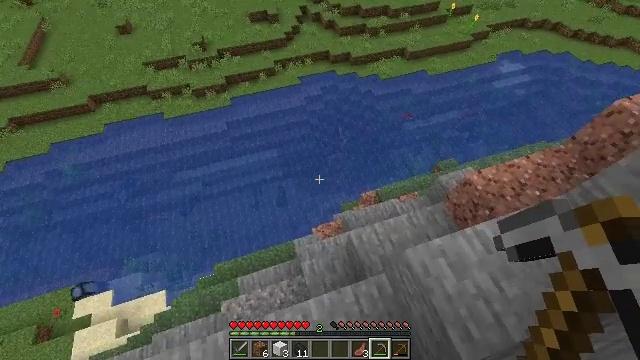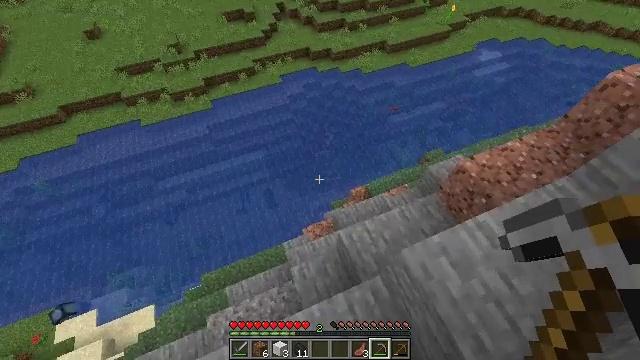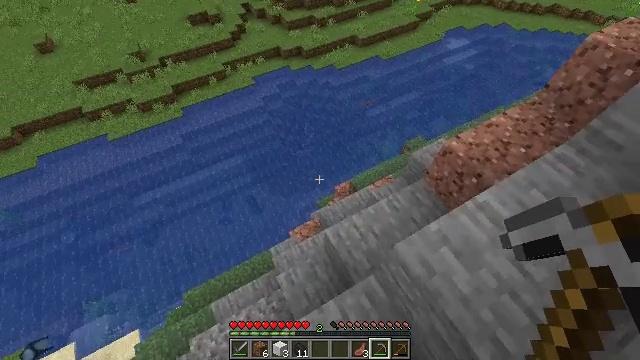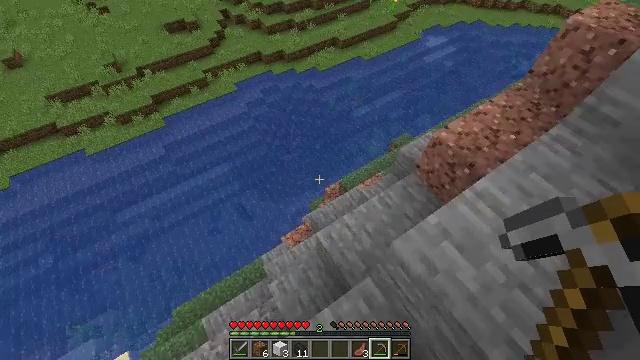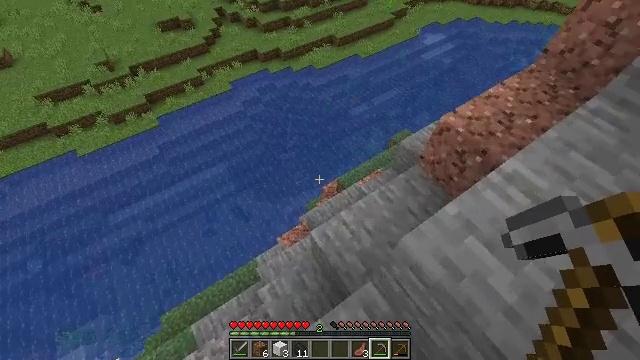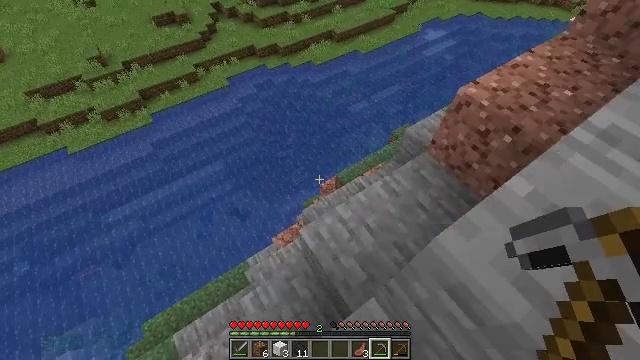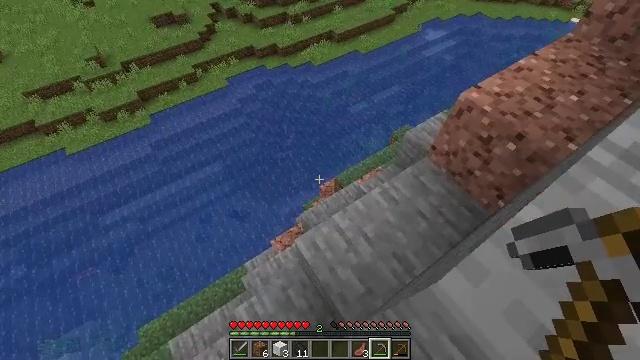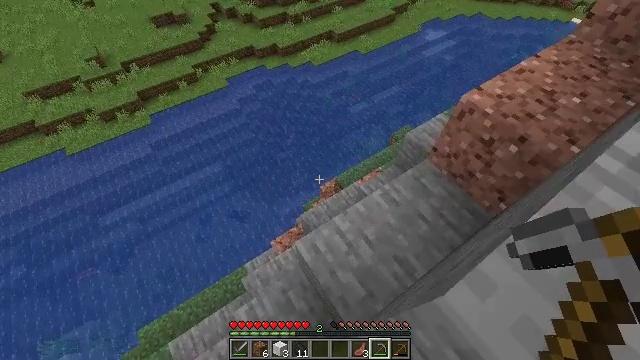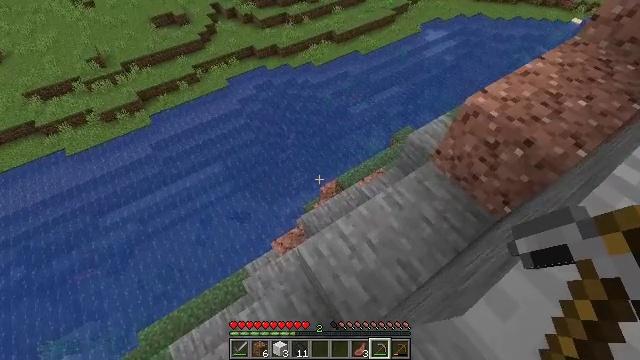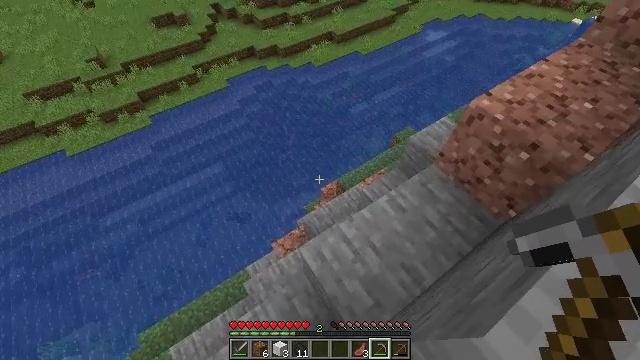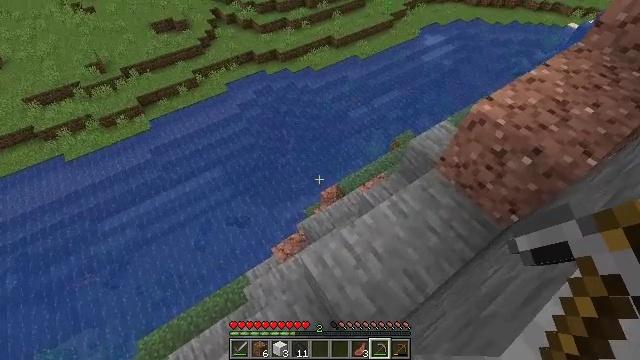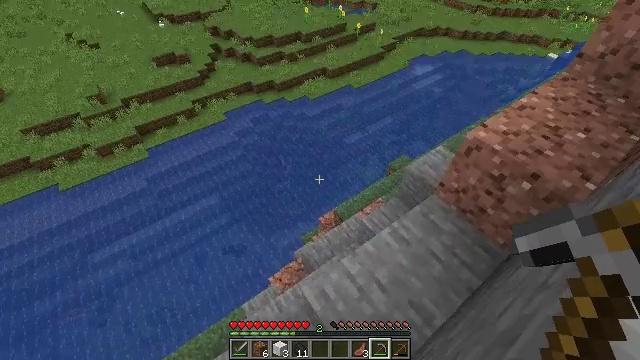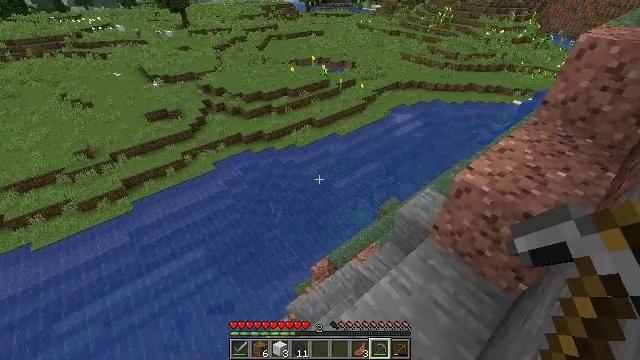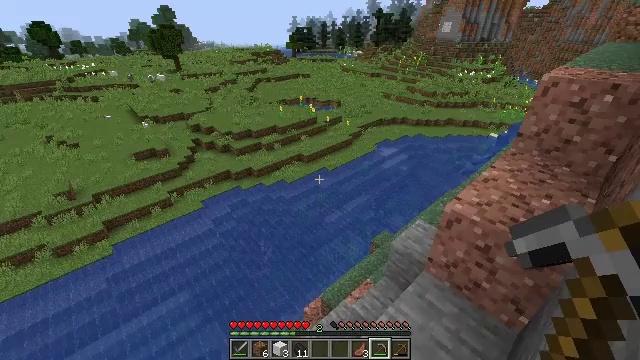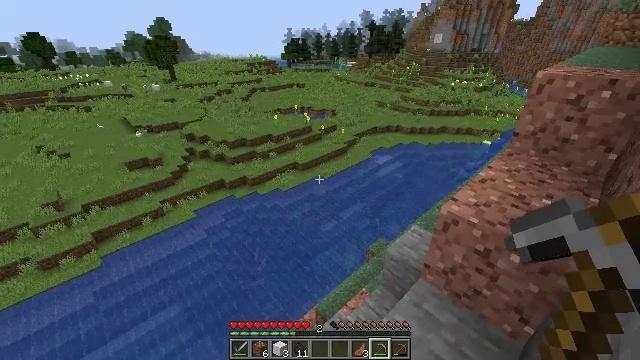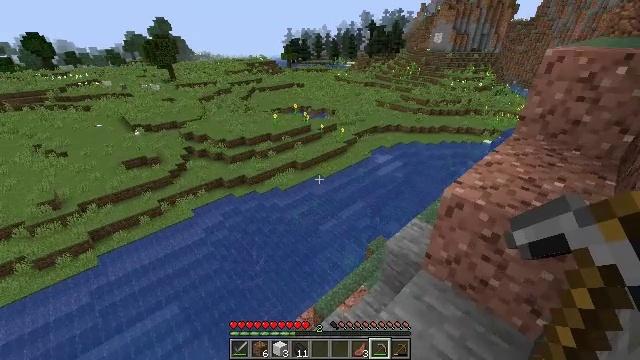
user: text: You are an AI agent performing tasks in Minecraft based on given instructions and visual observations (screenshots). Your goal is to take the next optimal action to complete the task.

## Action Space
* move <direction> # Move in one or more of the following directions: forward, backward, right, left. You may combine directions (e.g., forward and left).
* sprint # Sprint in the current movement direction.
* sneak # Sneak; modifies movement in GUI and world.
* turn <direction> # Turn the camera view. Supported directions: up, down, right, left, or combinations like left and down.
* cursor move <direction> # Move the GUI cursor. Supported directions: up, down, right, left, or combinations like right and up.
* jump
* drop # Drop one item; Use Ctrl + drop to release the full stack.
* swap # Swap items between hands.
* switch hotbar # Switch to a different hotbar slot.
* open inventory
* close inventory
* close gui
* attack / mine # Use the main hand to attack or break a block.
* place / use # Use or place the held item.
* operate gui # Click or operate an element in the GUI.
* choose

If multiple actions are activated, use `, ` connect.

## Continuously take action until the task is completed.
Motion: motion action
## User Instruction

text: Fish and kill the salmon.
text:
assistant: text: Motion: move forward and move right, turn right
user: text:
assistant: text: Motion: move forward and move right, turn right
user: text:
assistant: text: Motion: move forward and move right, turn right
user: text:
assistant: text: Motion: move forward and move right
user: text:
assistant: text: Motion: move forward and move right
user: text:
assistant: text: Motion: move forward and move right
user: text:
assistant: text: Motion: move forward and move right
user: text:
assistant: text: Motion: move forward and move right
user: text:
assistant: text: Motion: move forward and move right
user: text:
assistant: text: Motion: move forward and move right
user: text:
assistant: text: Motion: move forward and move right, turn right and up
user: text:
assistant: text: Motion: move forward and move right, turn right and up
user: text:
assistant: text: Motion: move forward and move right, turn right and up
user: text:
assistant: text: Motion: move forward and move right, turn right and up
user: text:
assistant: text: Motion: move forward and move right
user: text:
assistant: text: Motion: move forward and move right
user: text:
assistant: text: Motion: move forward and move right
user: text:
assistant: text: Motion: move forward
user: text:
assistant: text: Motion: move forward
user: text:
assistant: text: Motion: move forward
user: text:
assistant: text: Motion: move forward
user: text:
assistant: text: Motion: move forward
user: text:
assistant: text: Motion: move forward
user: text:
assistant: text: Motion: move forward
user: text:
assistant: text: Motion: move forward, turn right
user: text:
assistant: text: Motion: move forward, turn right
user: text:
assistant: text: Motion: move forward, turn right
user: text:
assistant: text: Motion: move forward
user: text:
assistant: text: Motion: move forward
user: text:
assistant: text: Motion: move forward and move right